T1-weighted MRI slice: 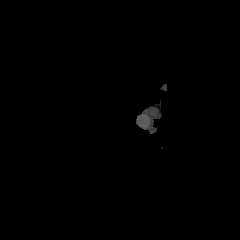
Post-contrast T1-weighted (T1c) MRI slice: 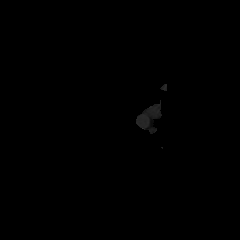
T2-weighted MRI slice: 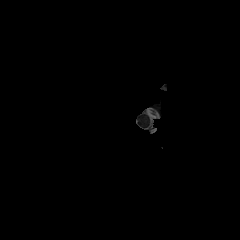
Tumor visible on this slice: no